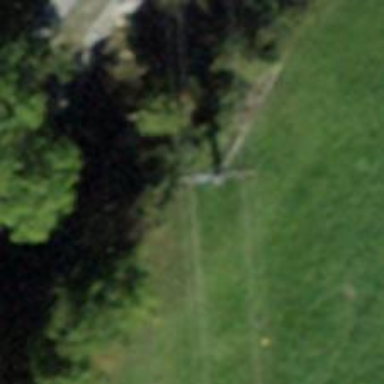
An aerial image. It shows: Concrete power pole.